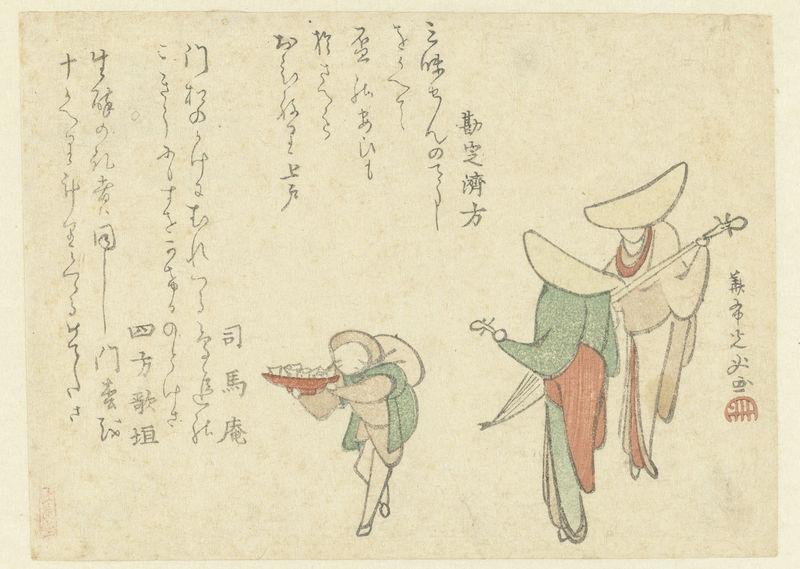
Titel: Muzikanten en bediende
Standort: Amsterdam
Institution: Rijksmuseum
Schlagwörter: japon, estampe, parchemin